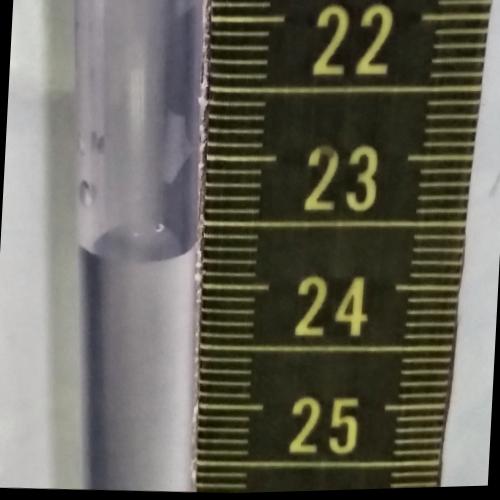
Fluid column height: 23.7 cm